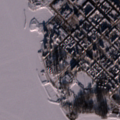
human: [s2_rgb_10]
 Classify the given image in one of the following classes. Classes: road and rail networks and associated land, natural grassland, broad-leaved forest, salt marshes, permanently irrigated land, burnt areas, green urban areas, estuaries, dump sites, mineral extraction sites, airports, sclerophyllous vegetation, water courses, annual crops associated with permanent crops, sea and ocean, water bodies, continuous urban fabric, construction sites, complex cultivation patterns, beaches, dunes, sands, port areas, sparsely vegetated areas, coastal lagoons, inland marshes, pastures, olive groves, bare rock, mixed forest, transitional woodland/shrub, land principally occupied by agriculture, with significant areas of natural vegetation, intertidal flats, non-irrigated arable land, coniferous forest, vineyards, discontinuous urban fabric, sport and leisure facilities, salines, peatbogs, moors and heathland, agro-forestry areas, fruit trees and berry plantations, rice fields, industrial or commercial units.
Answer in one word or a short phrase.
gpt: discontinuous urban fabric, industrial or commercial units, sea and ocean